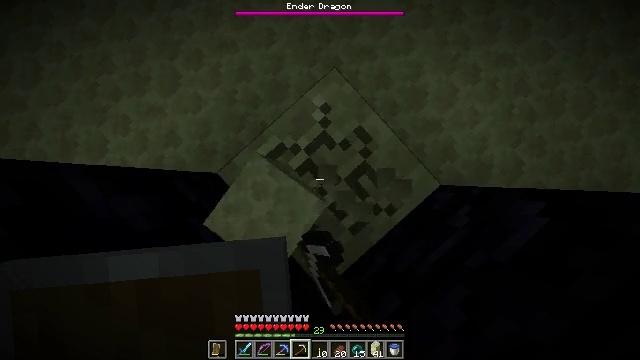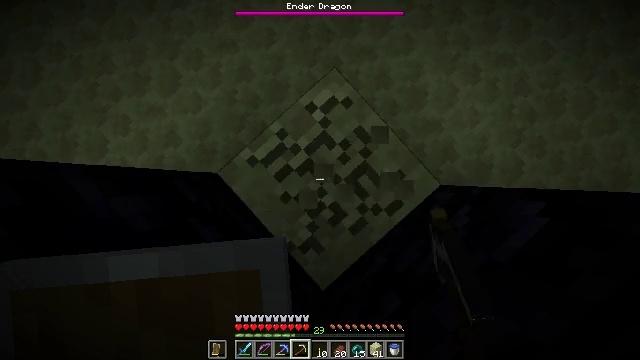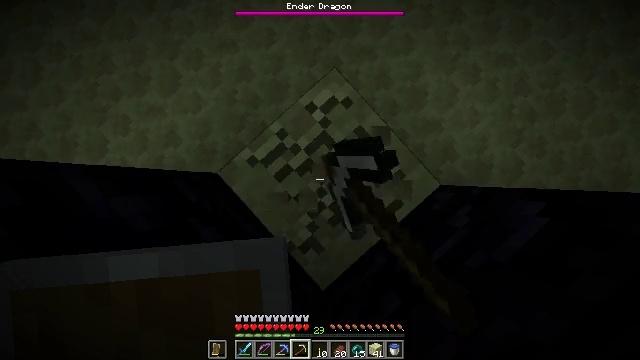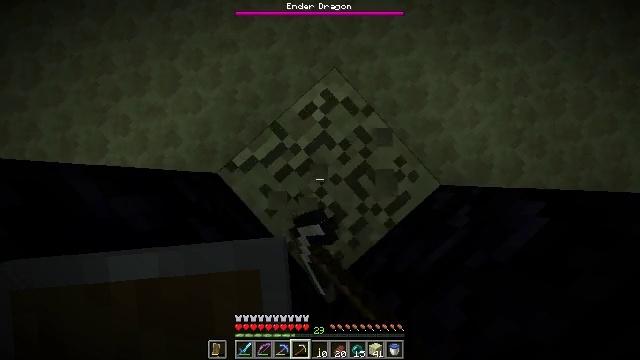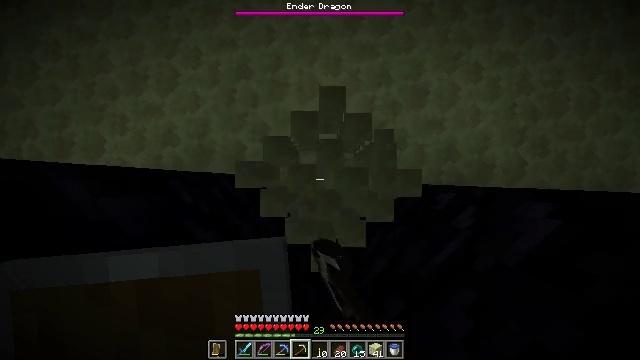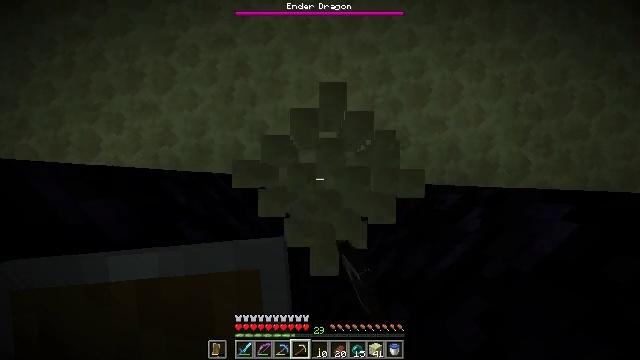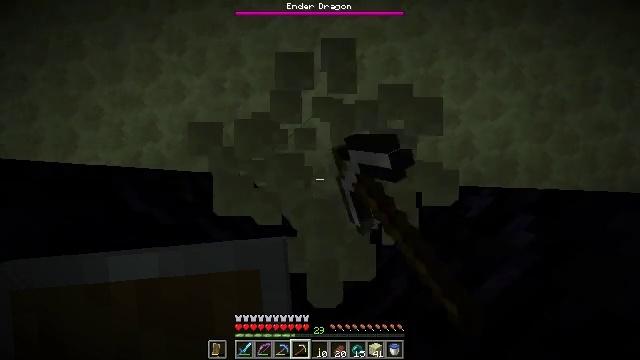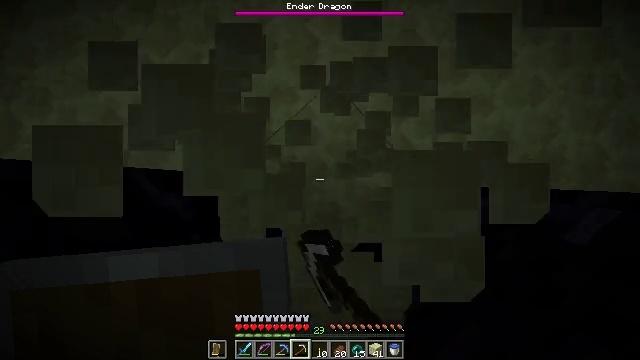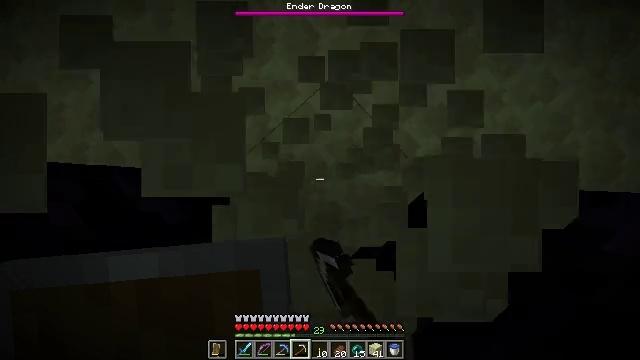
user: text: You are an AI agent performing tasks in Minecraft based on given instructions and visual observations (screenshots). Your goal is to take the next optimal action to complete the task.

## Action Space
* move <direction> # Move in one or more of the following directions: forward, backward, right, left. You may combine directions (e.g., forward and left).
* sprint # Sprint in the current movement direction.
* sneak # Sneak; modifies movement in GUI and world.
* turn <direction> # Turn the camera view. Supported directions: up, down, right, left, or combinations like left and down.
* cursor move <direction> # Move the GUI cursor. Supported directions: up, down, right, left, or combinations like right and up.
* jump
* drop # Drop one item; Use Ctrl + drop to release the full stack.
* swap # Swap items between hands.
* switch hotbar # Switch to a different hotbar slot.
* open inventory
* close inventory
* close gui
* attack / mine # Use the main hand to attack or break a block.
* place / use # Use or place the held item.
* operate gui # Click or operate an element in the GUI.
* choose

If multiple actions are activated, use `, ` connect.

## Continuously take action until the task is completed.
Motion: motion action
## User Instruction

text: Mine the end stone in the End dimension.
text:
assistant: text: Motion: attack / mine
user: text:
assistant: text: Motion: attack / mine
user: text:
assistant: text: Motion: attack / mine
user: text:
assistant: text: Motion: attack / mine
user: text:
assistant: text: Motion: attack / mine
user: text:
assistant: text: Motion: attack / mine
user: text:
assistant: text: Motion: attack / mine
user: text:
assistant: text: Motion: attack / mine
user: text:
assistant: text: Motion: attack / mine